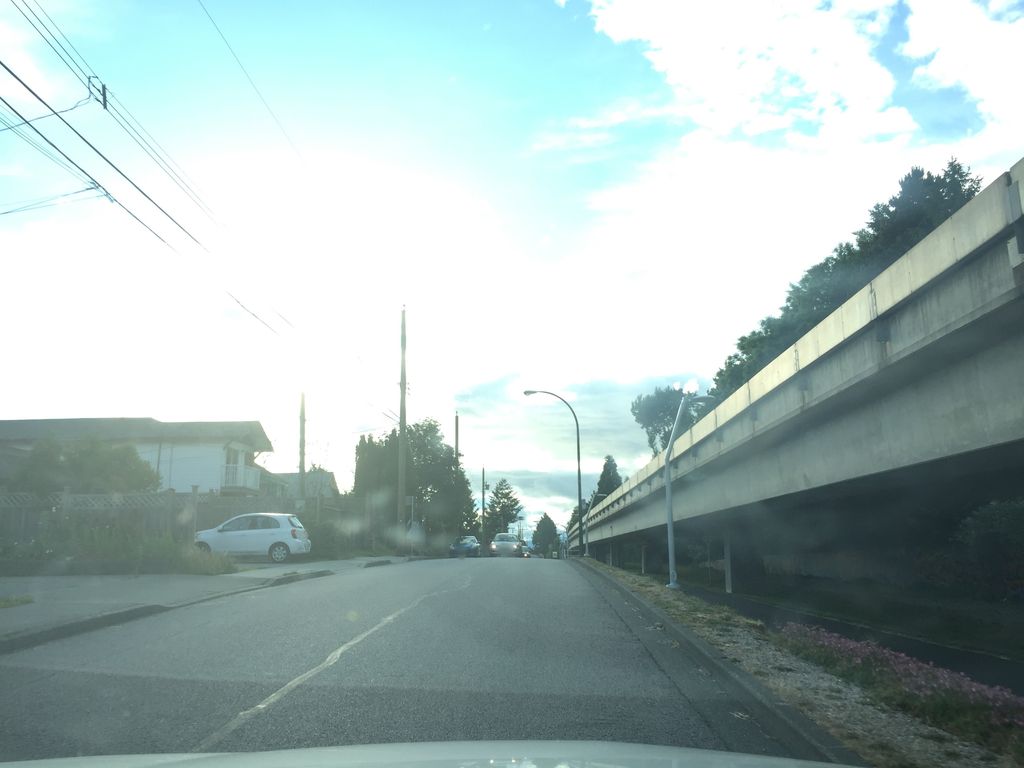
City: vancouver